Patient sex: M
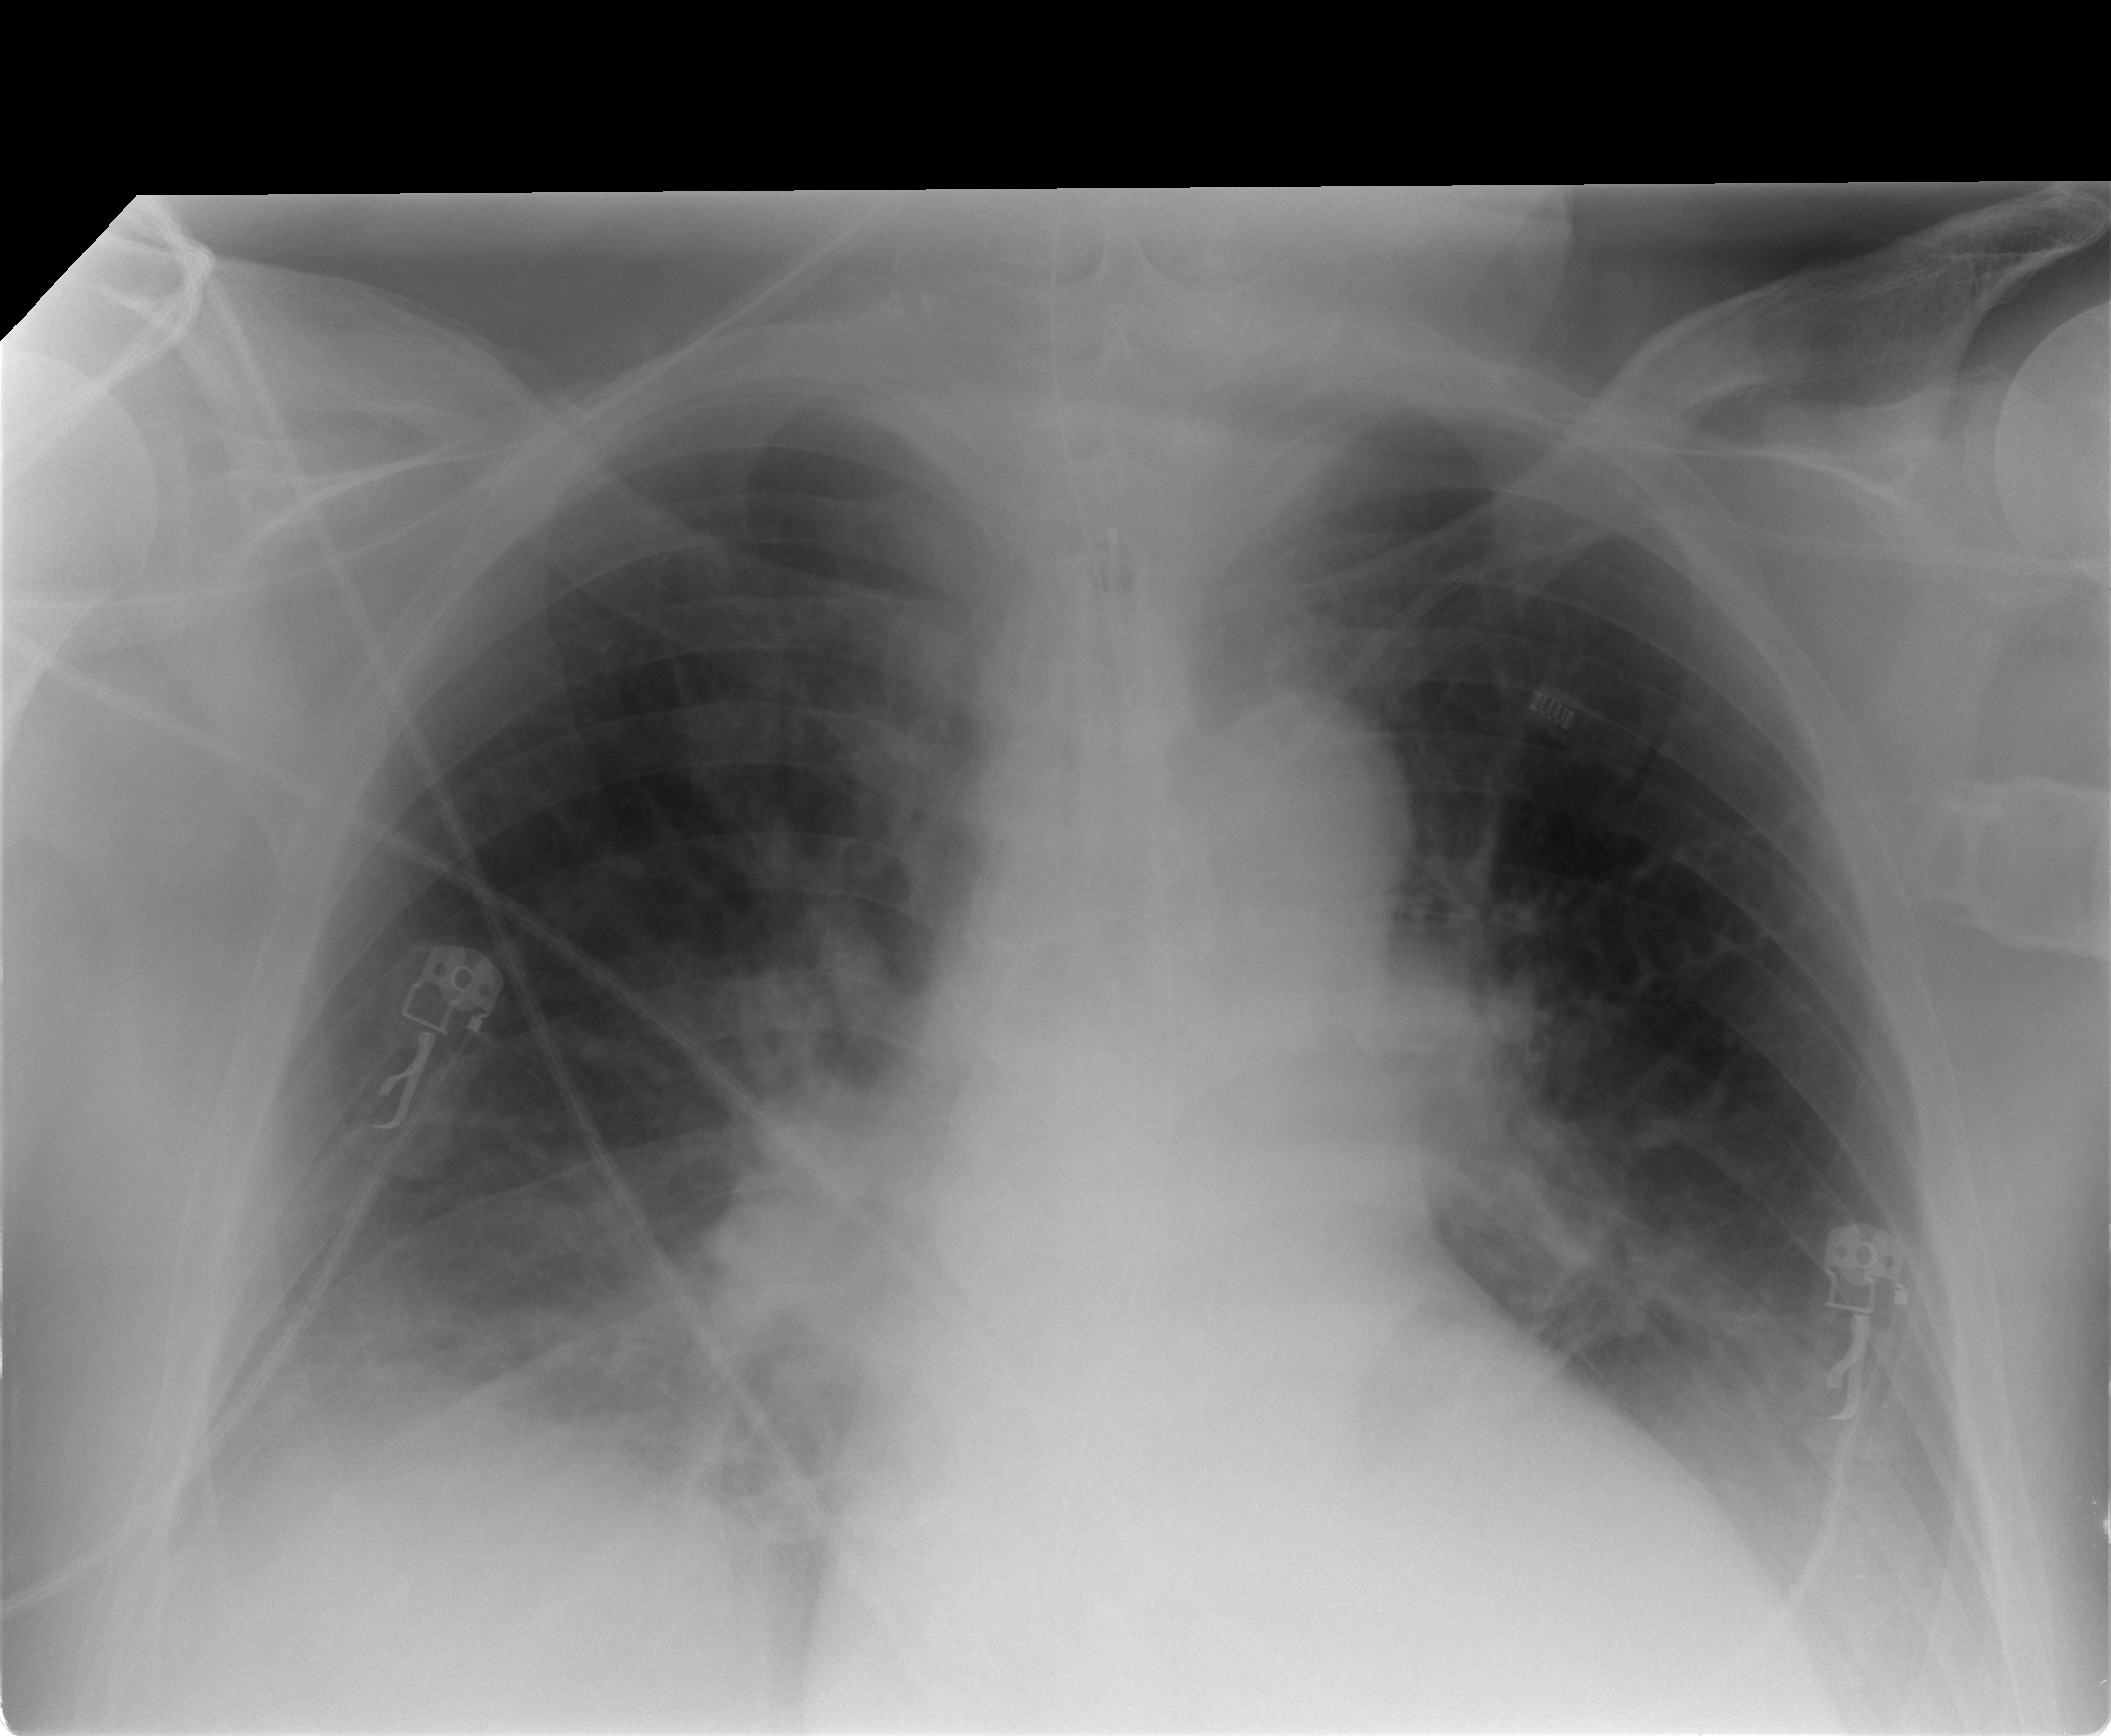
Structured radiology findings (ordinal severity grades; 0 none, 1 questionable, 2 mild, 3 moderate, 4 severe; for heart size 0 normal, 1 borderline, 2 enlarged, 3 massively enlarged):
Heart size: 1
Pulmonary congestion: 1
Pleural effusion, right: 2
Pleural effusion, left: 2
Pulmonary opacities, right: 0
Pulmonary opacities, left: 0
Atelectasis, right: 2
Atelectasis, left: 2